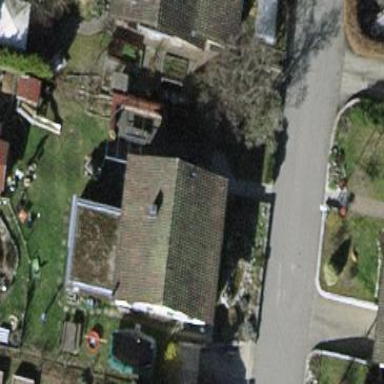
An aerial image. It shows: Detached building.